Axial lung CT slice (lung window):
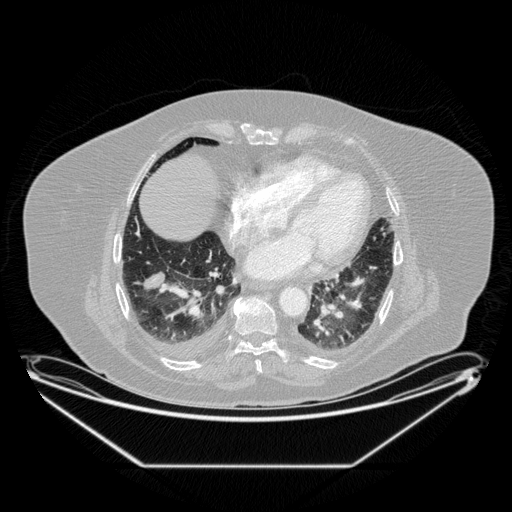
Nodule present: yes
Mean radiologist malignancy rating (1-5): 4.25